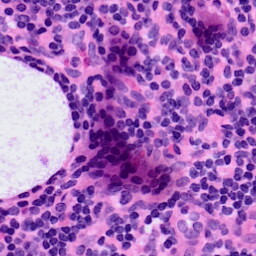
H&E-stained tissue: LymphNode